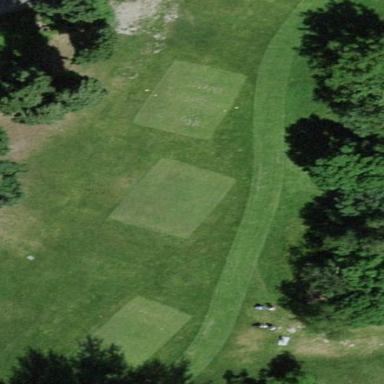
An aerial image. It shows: Golf tee area covered with grass.